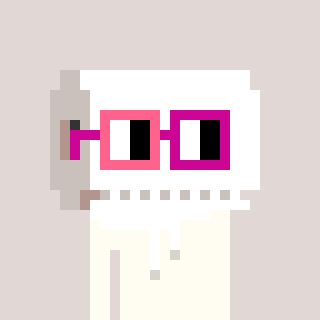
a pixel art character with square pink and red glasses, a toiletpaper-full-shaped head and a grayscale-colored body on a warm background